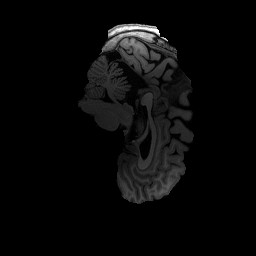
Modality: T1w
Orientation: sagittal
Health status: healthy